Field crop: tomato
Growth stage: 2
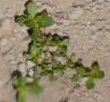
Species: portulaca